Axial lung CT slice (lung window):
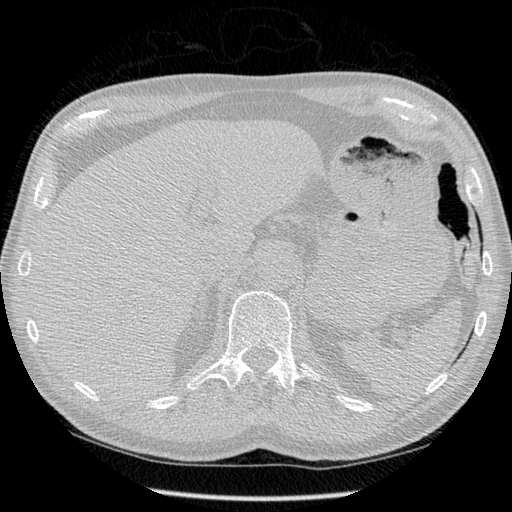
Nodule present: no